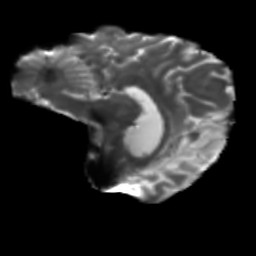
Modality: T2w
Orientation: sagittal
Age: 74
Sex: female
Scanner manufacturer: siemens
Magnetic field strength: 3 T
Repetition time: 5.25 s
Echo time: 0.08 s